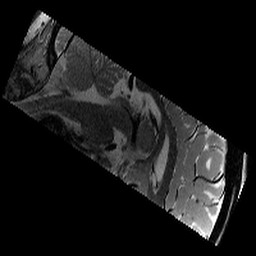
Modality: T2w
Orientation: sagittal
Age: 11
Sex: male
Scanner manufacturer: siemens
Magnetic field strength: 3 T
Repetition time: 9.23 s
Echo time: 0.067 s